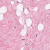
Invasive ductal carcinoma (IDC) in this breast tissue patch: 0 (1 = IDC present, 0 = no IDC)